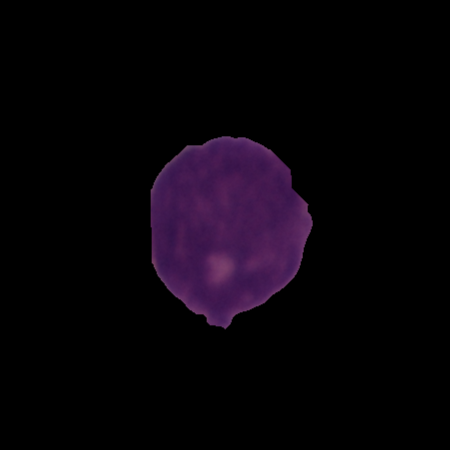
Label: cancer